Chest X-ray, PA view. Patient: 62 years old, sex F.
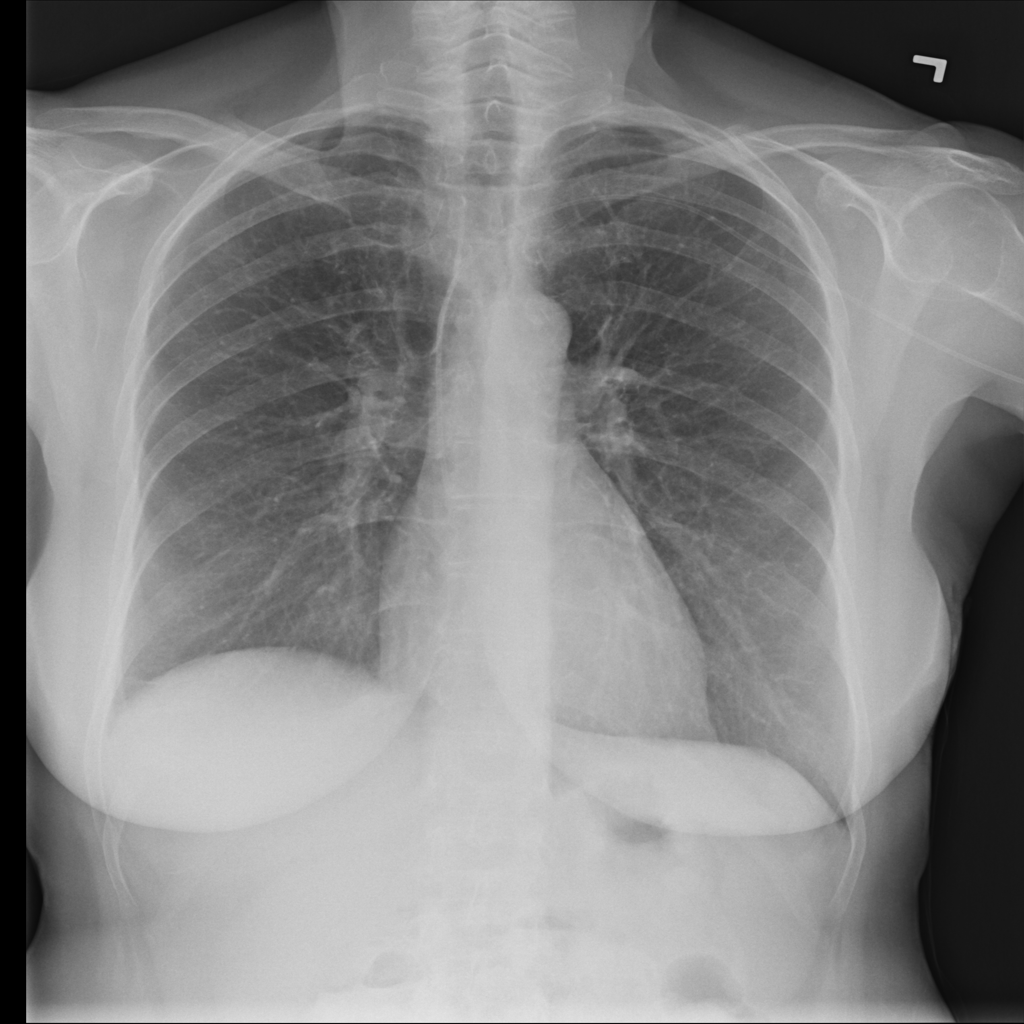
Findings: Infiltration